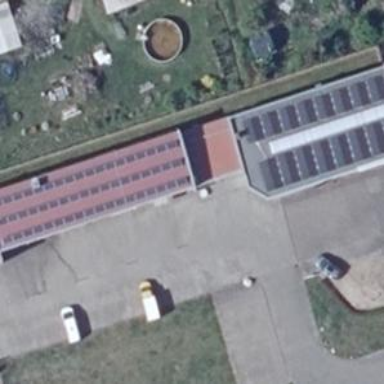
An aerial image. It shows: Commercial building.